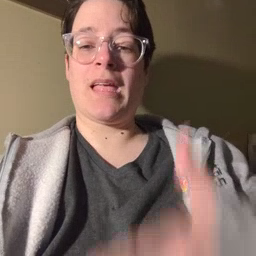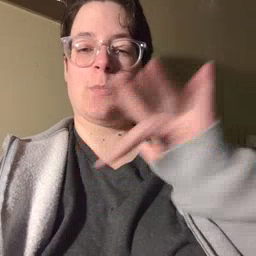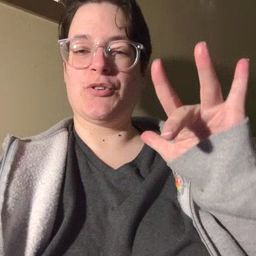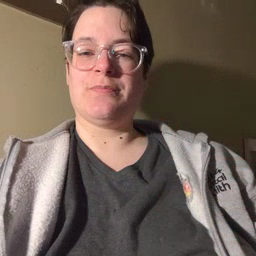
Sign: empty